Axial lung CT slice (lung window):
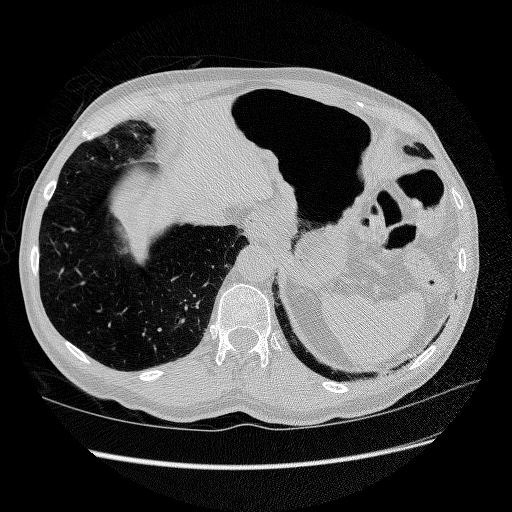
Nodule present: no